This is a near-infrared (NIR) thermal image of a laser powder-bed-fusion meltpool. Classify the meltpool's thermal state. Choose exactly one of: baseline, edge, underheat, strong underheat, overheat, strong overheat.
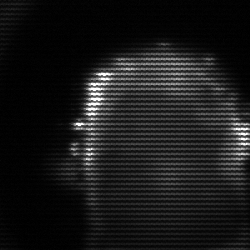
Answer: baseline